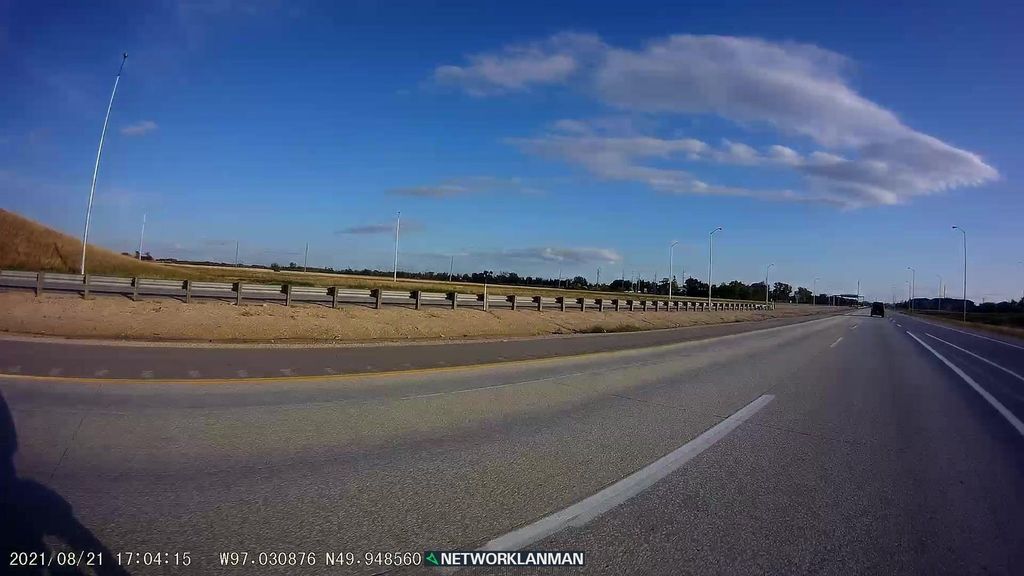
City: winnipeg